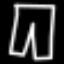
Label: pants